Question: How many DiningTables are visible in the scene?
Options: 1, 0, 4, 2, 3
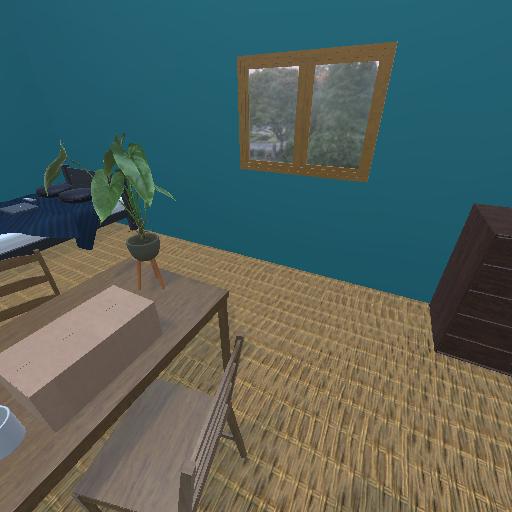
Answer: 1